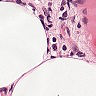
Metastatic tissue present: no